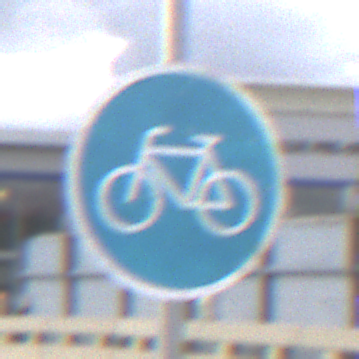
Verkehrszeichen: Radweg
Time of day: MorningAfternoon
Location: Outdoor (Suburban)
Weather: PartlyCloudy
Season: NotSpecified
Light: Natural